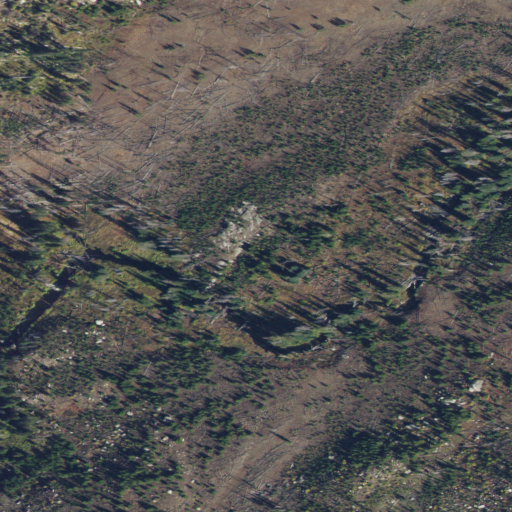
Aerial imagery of plain(s) in Idaho named Upper Red Top Meadows containing shrub, woody wetlands, and herbaceous wetlands